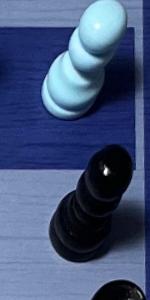
Label: Pawn_Black